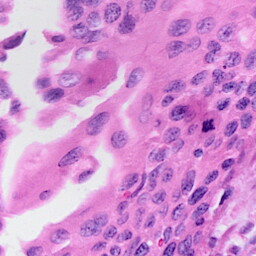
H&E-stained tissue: Cervix